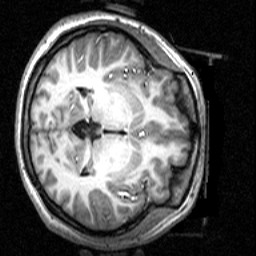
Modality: T1w
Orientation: axial
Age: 27
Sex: female
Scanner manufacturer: siemens
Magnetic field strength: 2.894 T
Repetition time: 2.3 s
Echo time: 0.0021 s